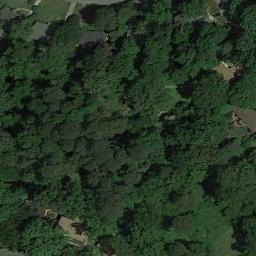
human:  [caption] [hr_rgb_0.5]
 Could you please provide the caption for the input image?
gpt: Many green trees are in a forest .

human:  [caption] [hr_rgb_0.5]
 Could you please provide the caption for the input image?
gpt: The forest is next to some houses and an unpaved road .

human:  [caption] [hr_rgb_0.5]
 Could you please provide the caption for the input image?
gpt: The forest has a lot of dense green trees of different color depths and heights and some houses are also in the forest .

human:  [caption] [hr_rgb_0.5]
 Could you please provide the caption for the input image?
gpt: This is a dense forest .

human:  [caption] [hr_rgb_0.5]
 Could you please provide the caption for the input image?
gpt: There are some brown buildings in a green forest .